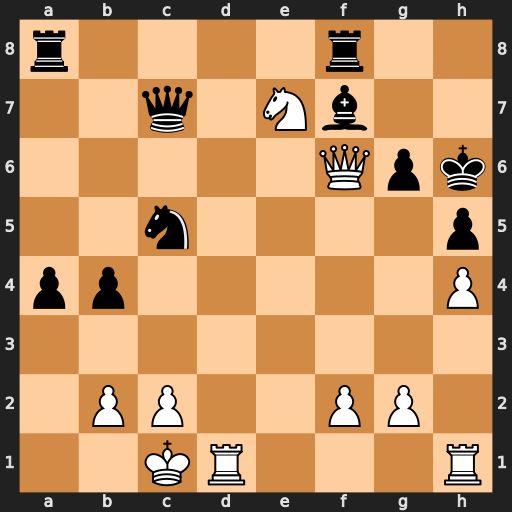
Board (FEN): r4r2/2q1Nb2/5Qpk/2n4p/pp5P/8/1PP2PP1/2KR3R
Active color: w
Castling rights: -
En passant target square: -
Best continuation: Nf5+ Kh7 Qg7#